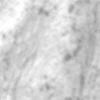
Label: no_change